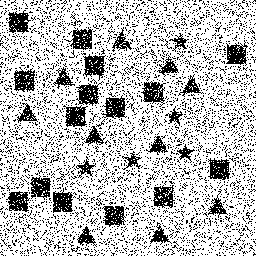
Squares: 15
Triangles: 10
Stars: 5
Total shapes: 30